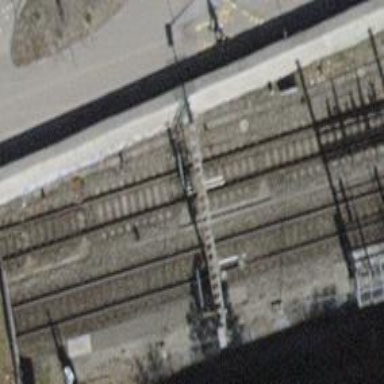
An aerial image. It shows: Railway switch.